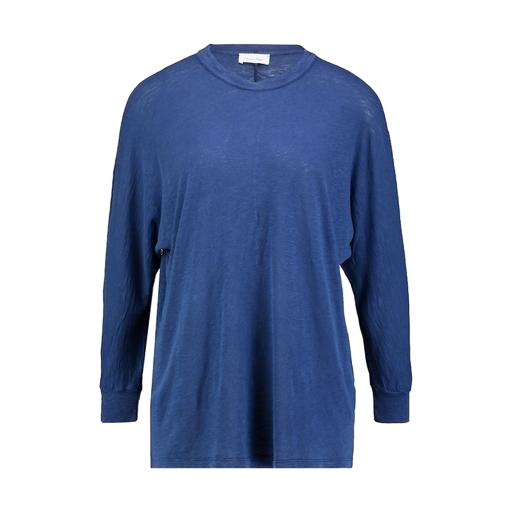
blue oversized high neck t-shirt, blue camden long-sleeve shirttail tee, blue oversized roll-neck top, white background